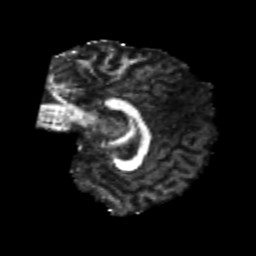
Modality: FA
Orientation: sagittal
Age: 20
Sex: female
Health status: healthy
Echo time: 0.074 s